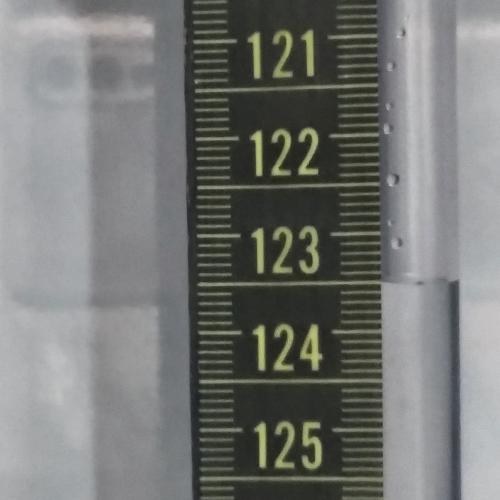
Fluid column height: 123.5 cm